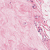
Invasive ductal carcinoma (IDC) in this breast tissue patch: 0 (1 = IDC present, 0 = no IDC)